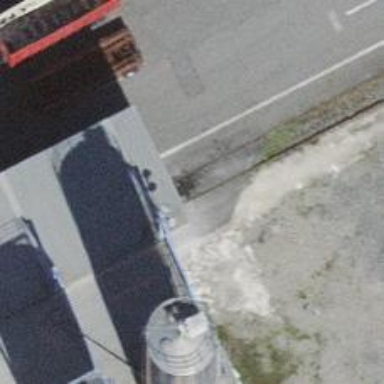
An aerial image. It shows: Building passage tunnel with 1 rail track for spur railway service.